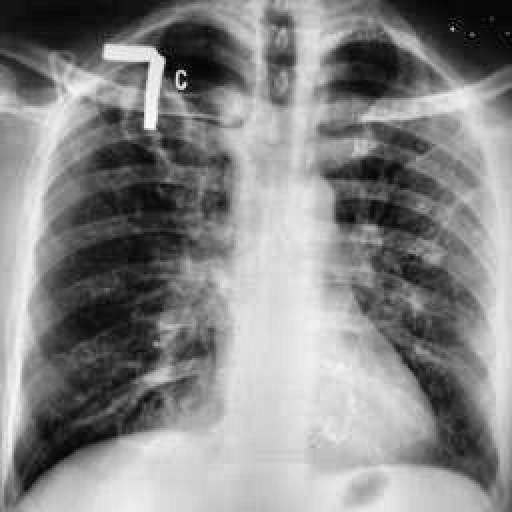
Finding: TUBERCULOSIS